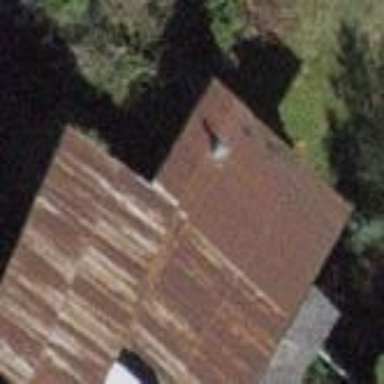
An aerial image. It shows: Building with tiled roof.